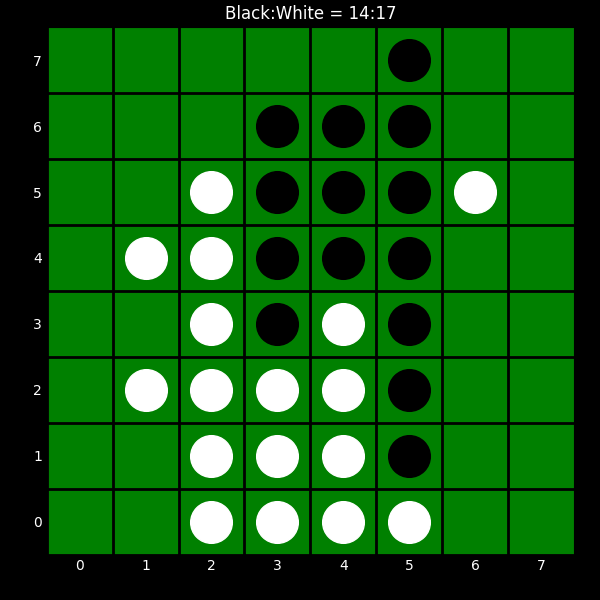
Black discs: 14
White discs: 17